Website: home-depot
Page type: payment
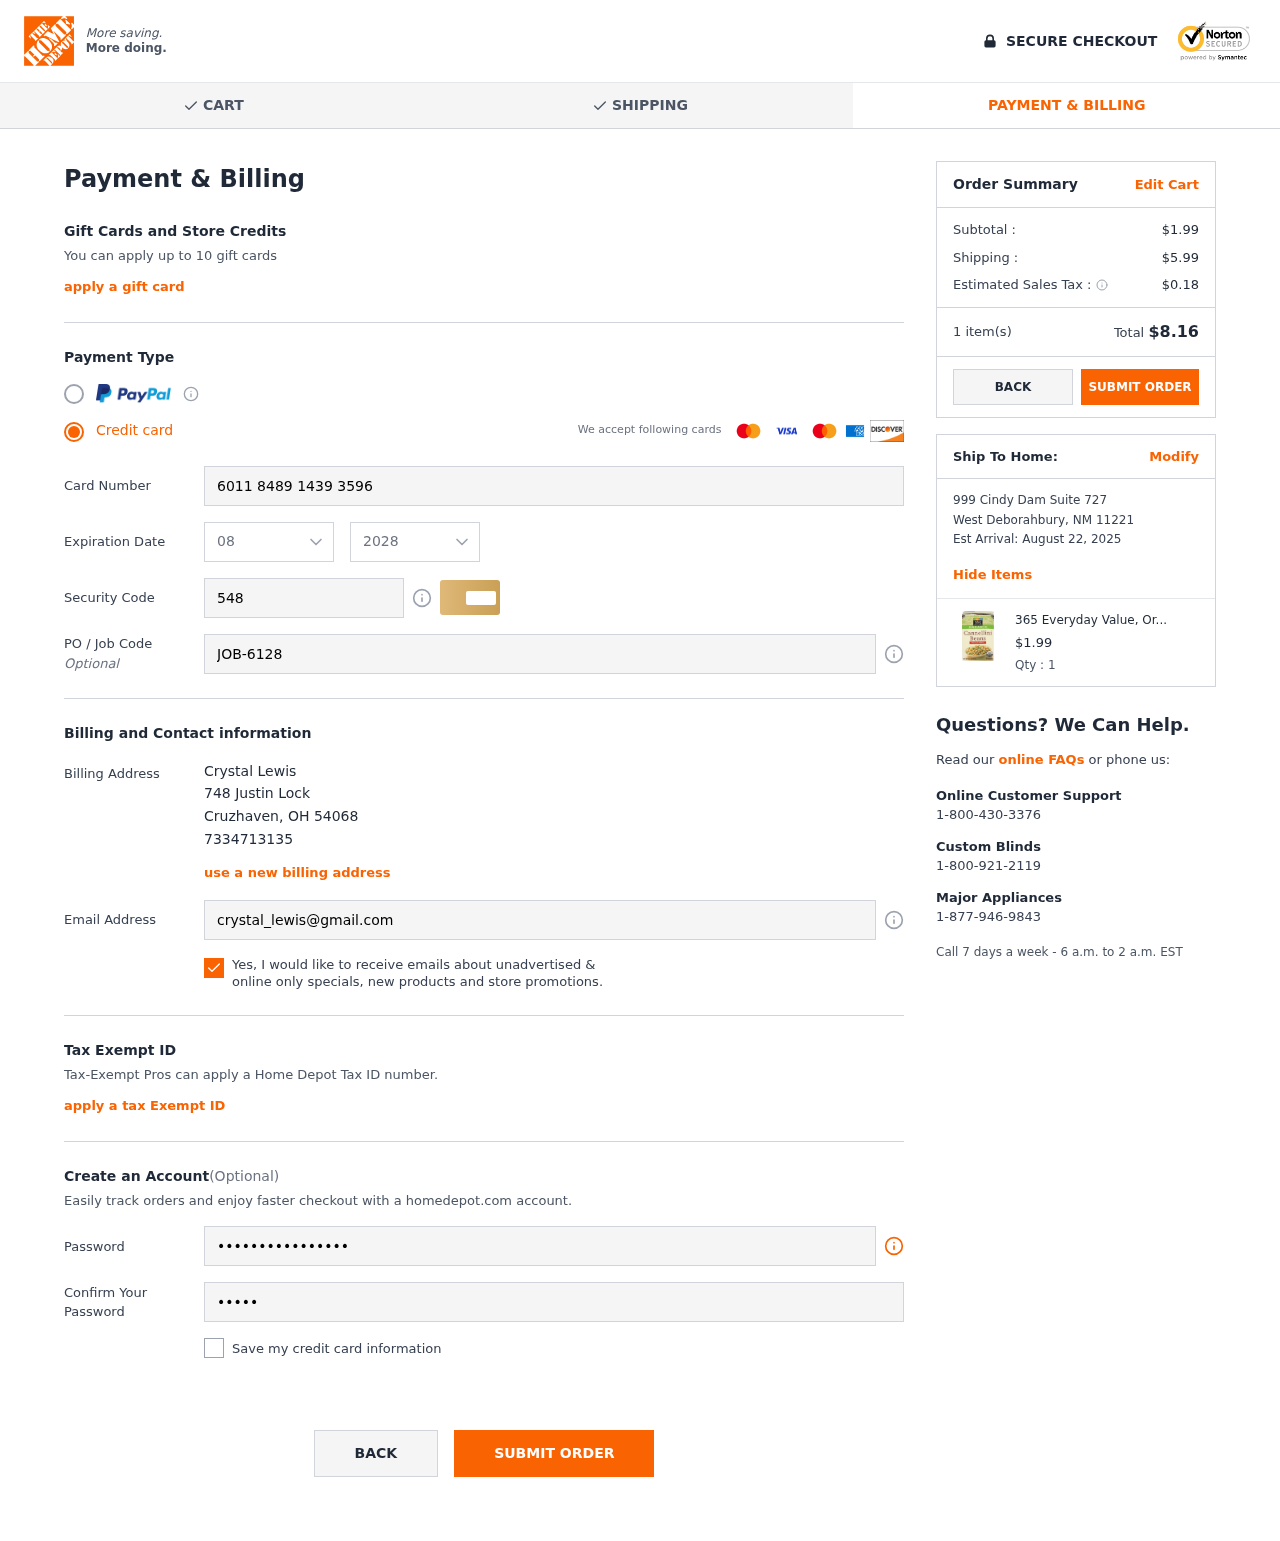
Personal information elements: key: PII_CARD_CVV
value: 548
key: PII_CARD_EXPIRY_MONTH
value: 08
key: PII_CARD_EXPIRY_YEAR
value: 28
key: PII_CARD_NUMBER
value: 6011 8489 1439 3596
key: PII_CITY
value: Cruzhaven
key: PII_CITY2
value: West Deborahbury
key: PII_EMAIL
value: crystal_lewis@gmail.com
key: PII_FULLNAME
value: Crystal Lewis
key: PII_JOB_CODE
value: JOB-6128
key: PII_PHONE
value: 7334713135
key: PII_POSTCODE
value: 54068
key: PII_POSTCODE2
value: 11221
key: PII_STATE_ABBR
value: OH
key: PII_STATE_ABBR2
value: NM
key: PII_STREET
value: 748 Justin Lock
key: PII_STREET2
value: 999 Cindy Dam Suite 727
Product elements: key: PRODUCT1_NAME
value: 365 Everyday Value, Organic Cannellini Beans, No Salt Added, 13.4 oz
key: PRODUCT1_PRICE
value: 1.99
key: PRODUCT1_QUANTITY
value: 1
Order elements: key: ORDER_SUBTOTAL
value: $1.99
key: ORDER_SHIPPING_COST
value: $5.99
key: ORDER_TAX
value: $0.18
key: ORDER_NUM_ITEMS
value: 1 item(s)
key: ORDER_TOTAL
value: $8.16
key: ORDER_DELIVERY_DATE
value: August 22, 2025